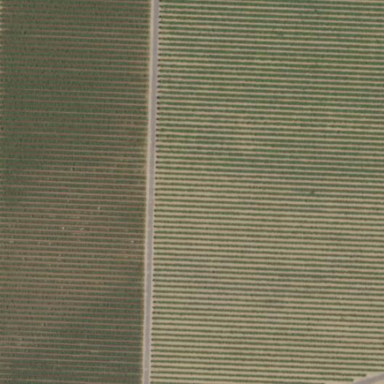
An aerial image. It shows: Beautiful vineyard in the countryside.